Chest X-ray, PA view. Patient: 47 years old, sex M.
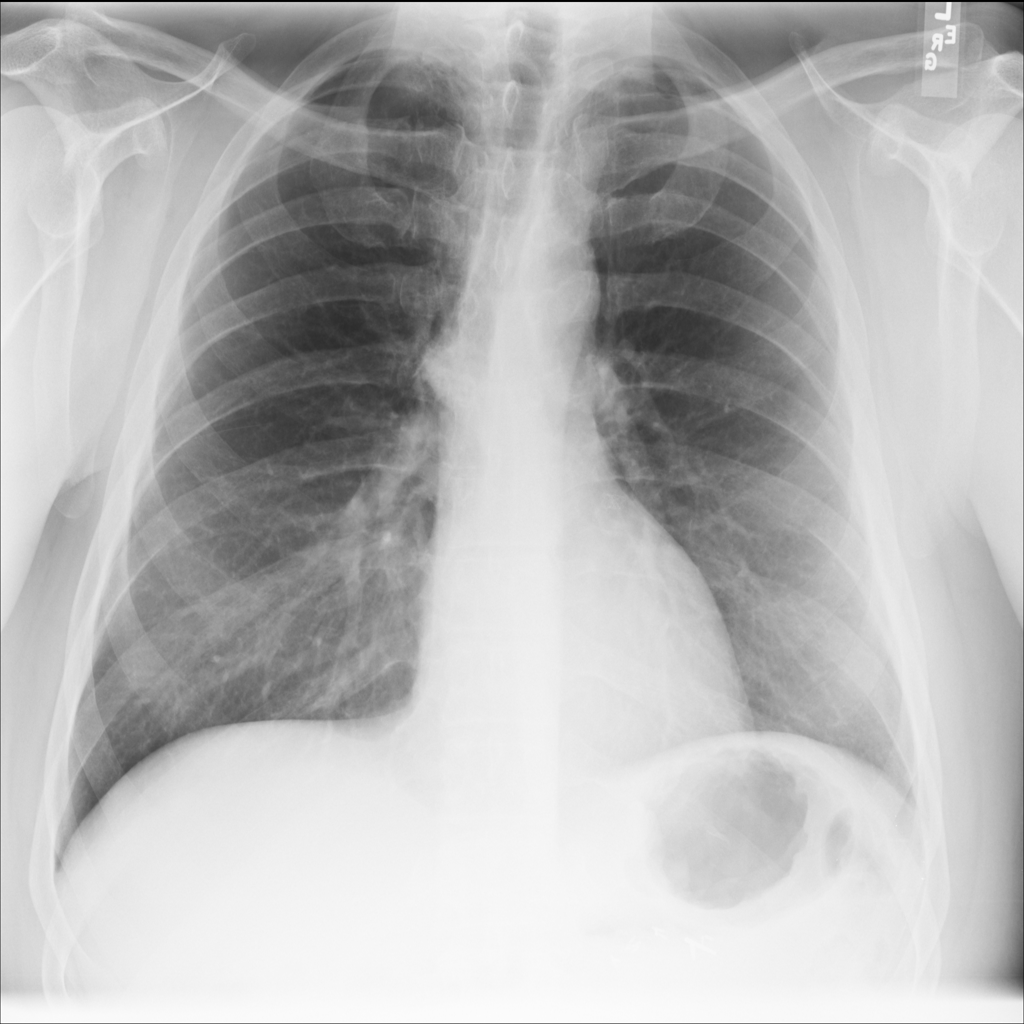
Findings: No Finding